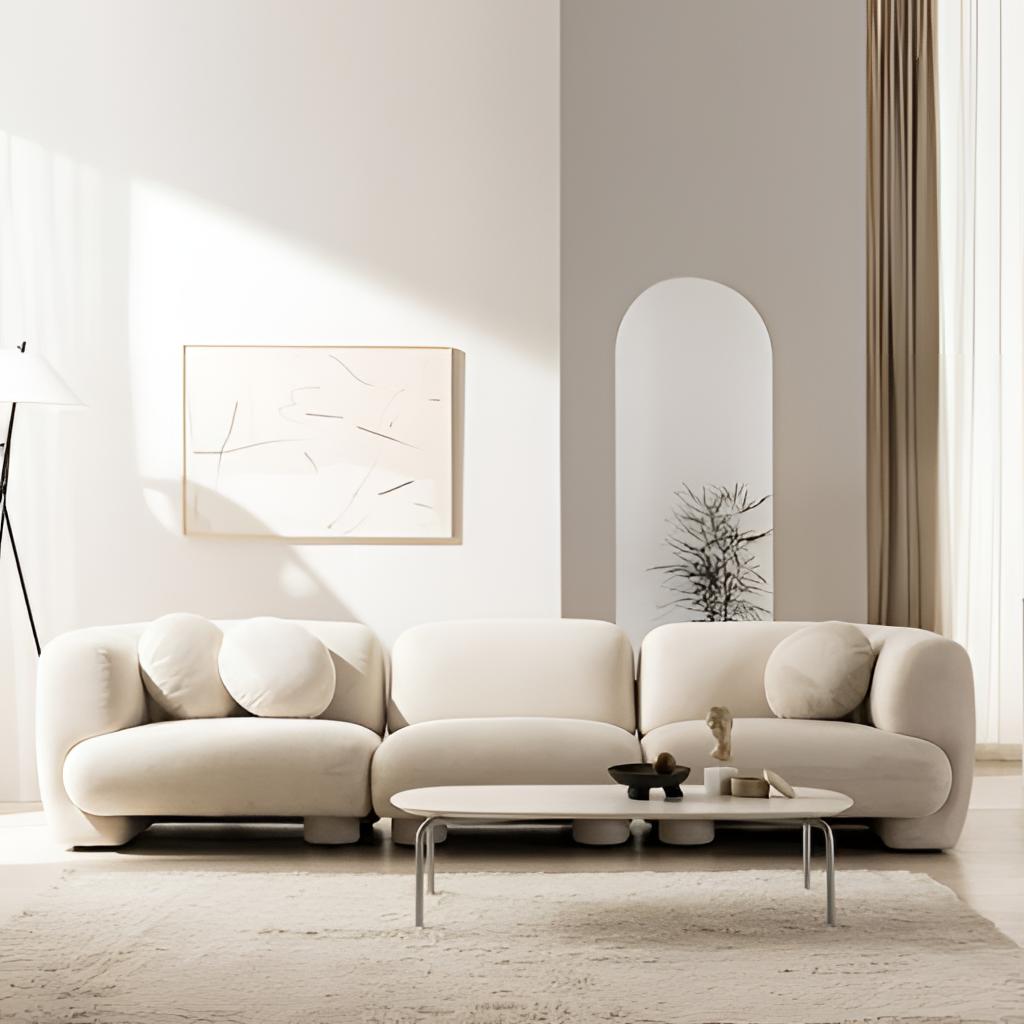
beige fabric sofa, living room, minimalist, beige wood flooring, with plank pattern, paint wallpaper, with solid pattern